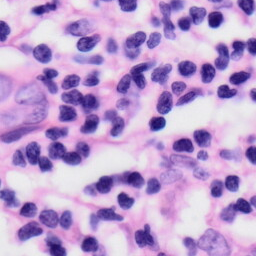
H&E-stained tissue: Skin